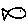
Label: fish